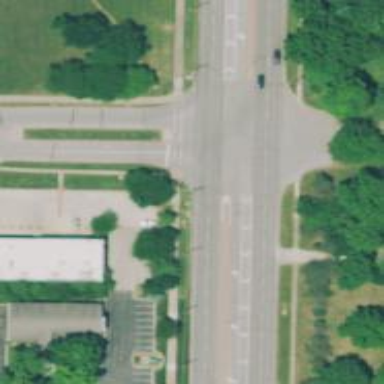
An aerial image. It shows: Road marking featuring gore chevron.